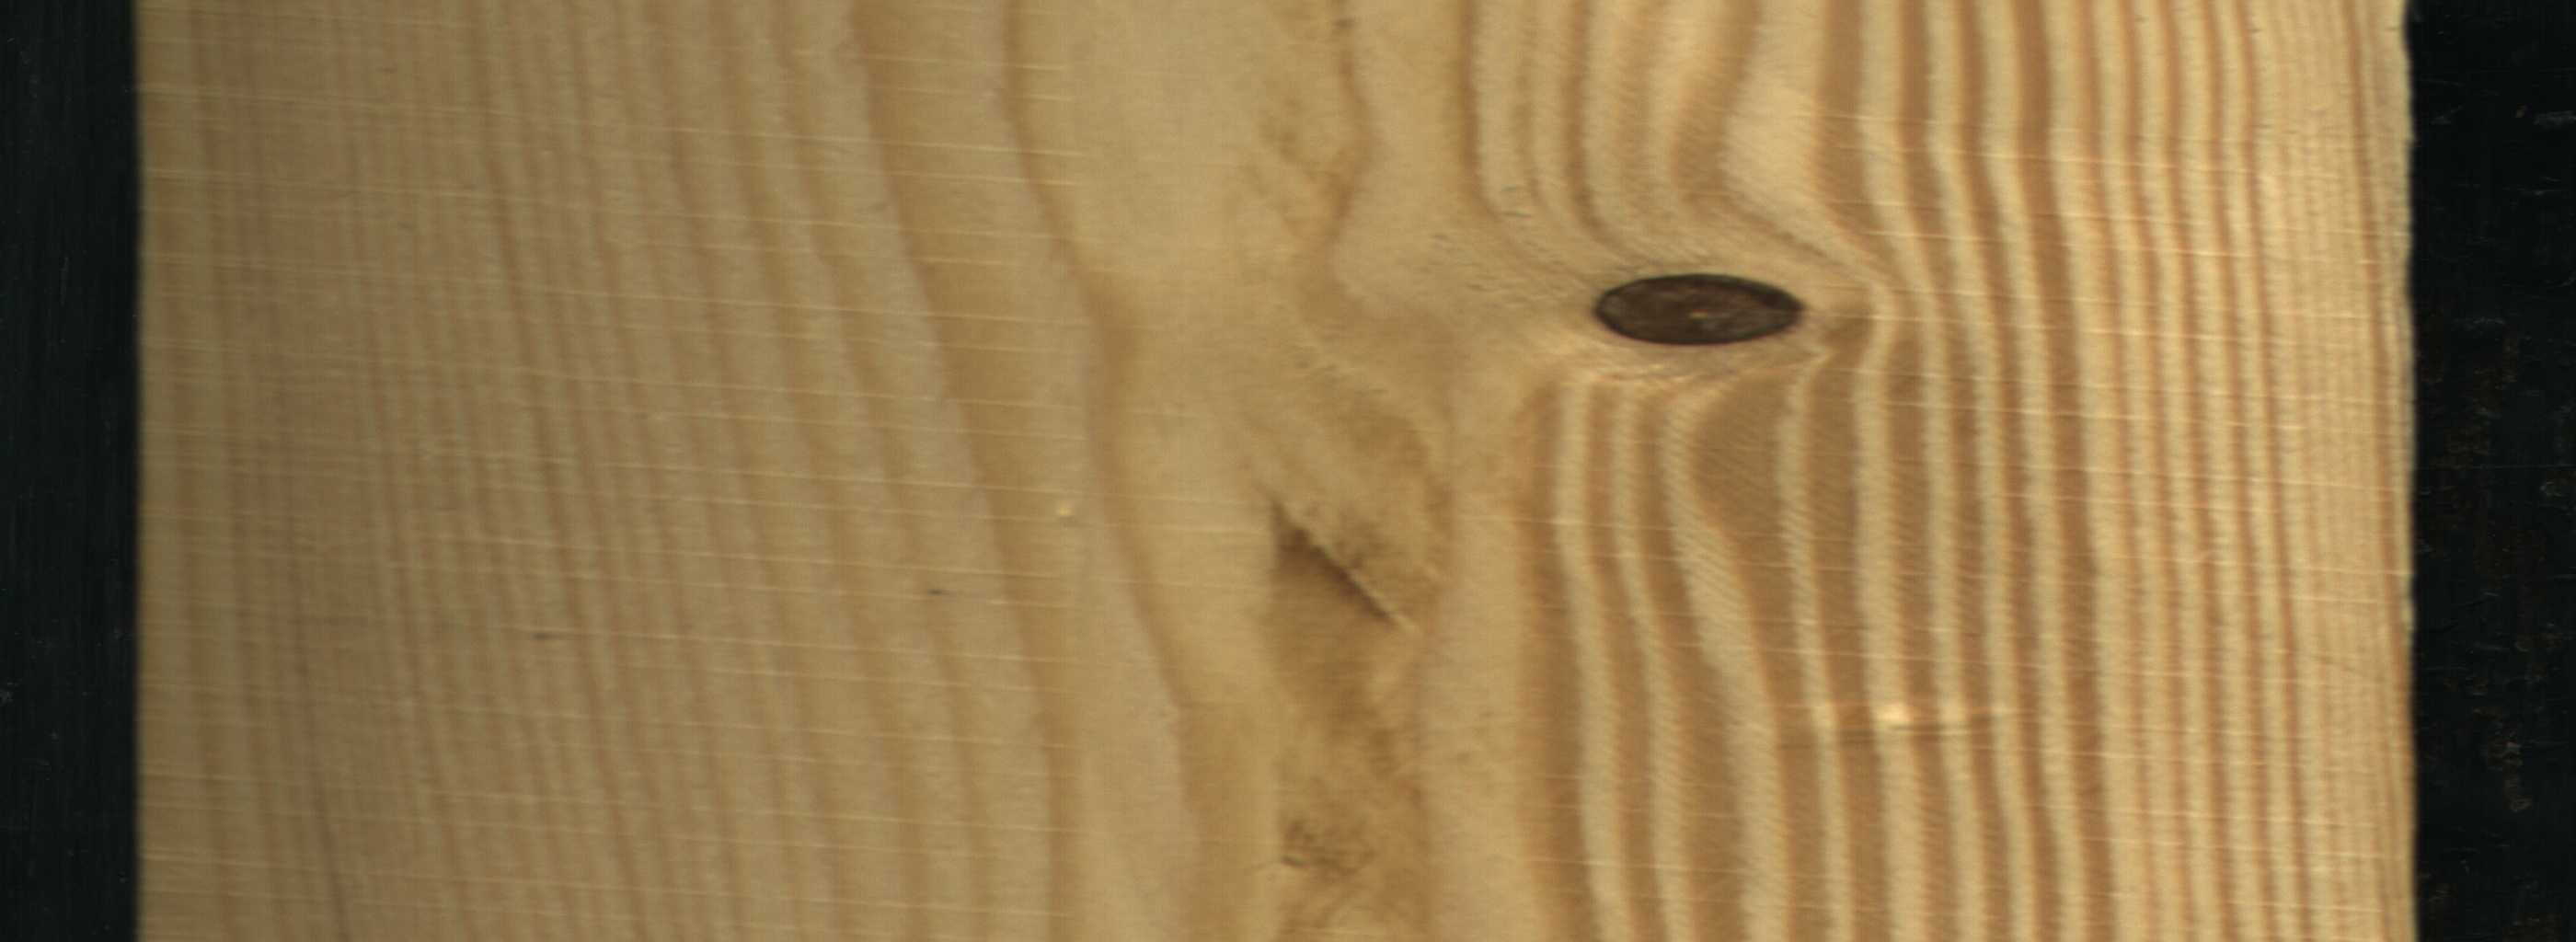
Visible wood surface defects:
Dead_Knot